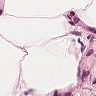
Metastatic tissue present: no